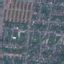
Land use / land cover: Residential